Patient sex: M
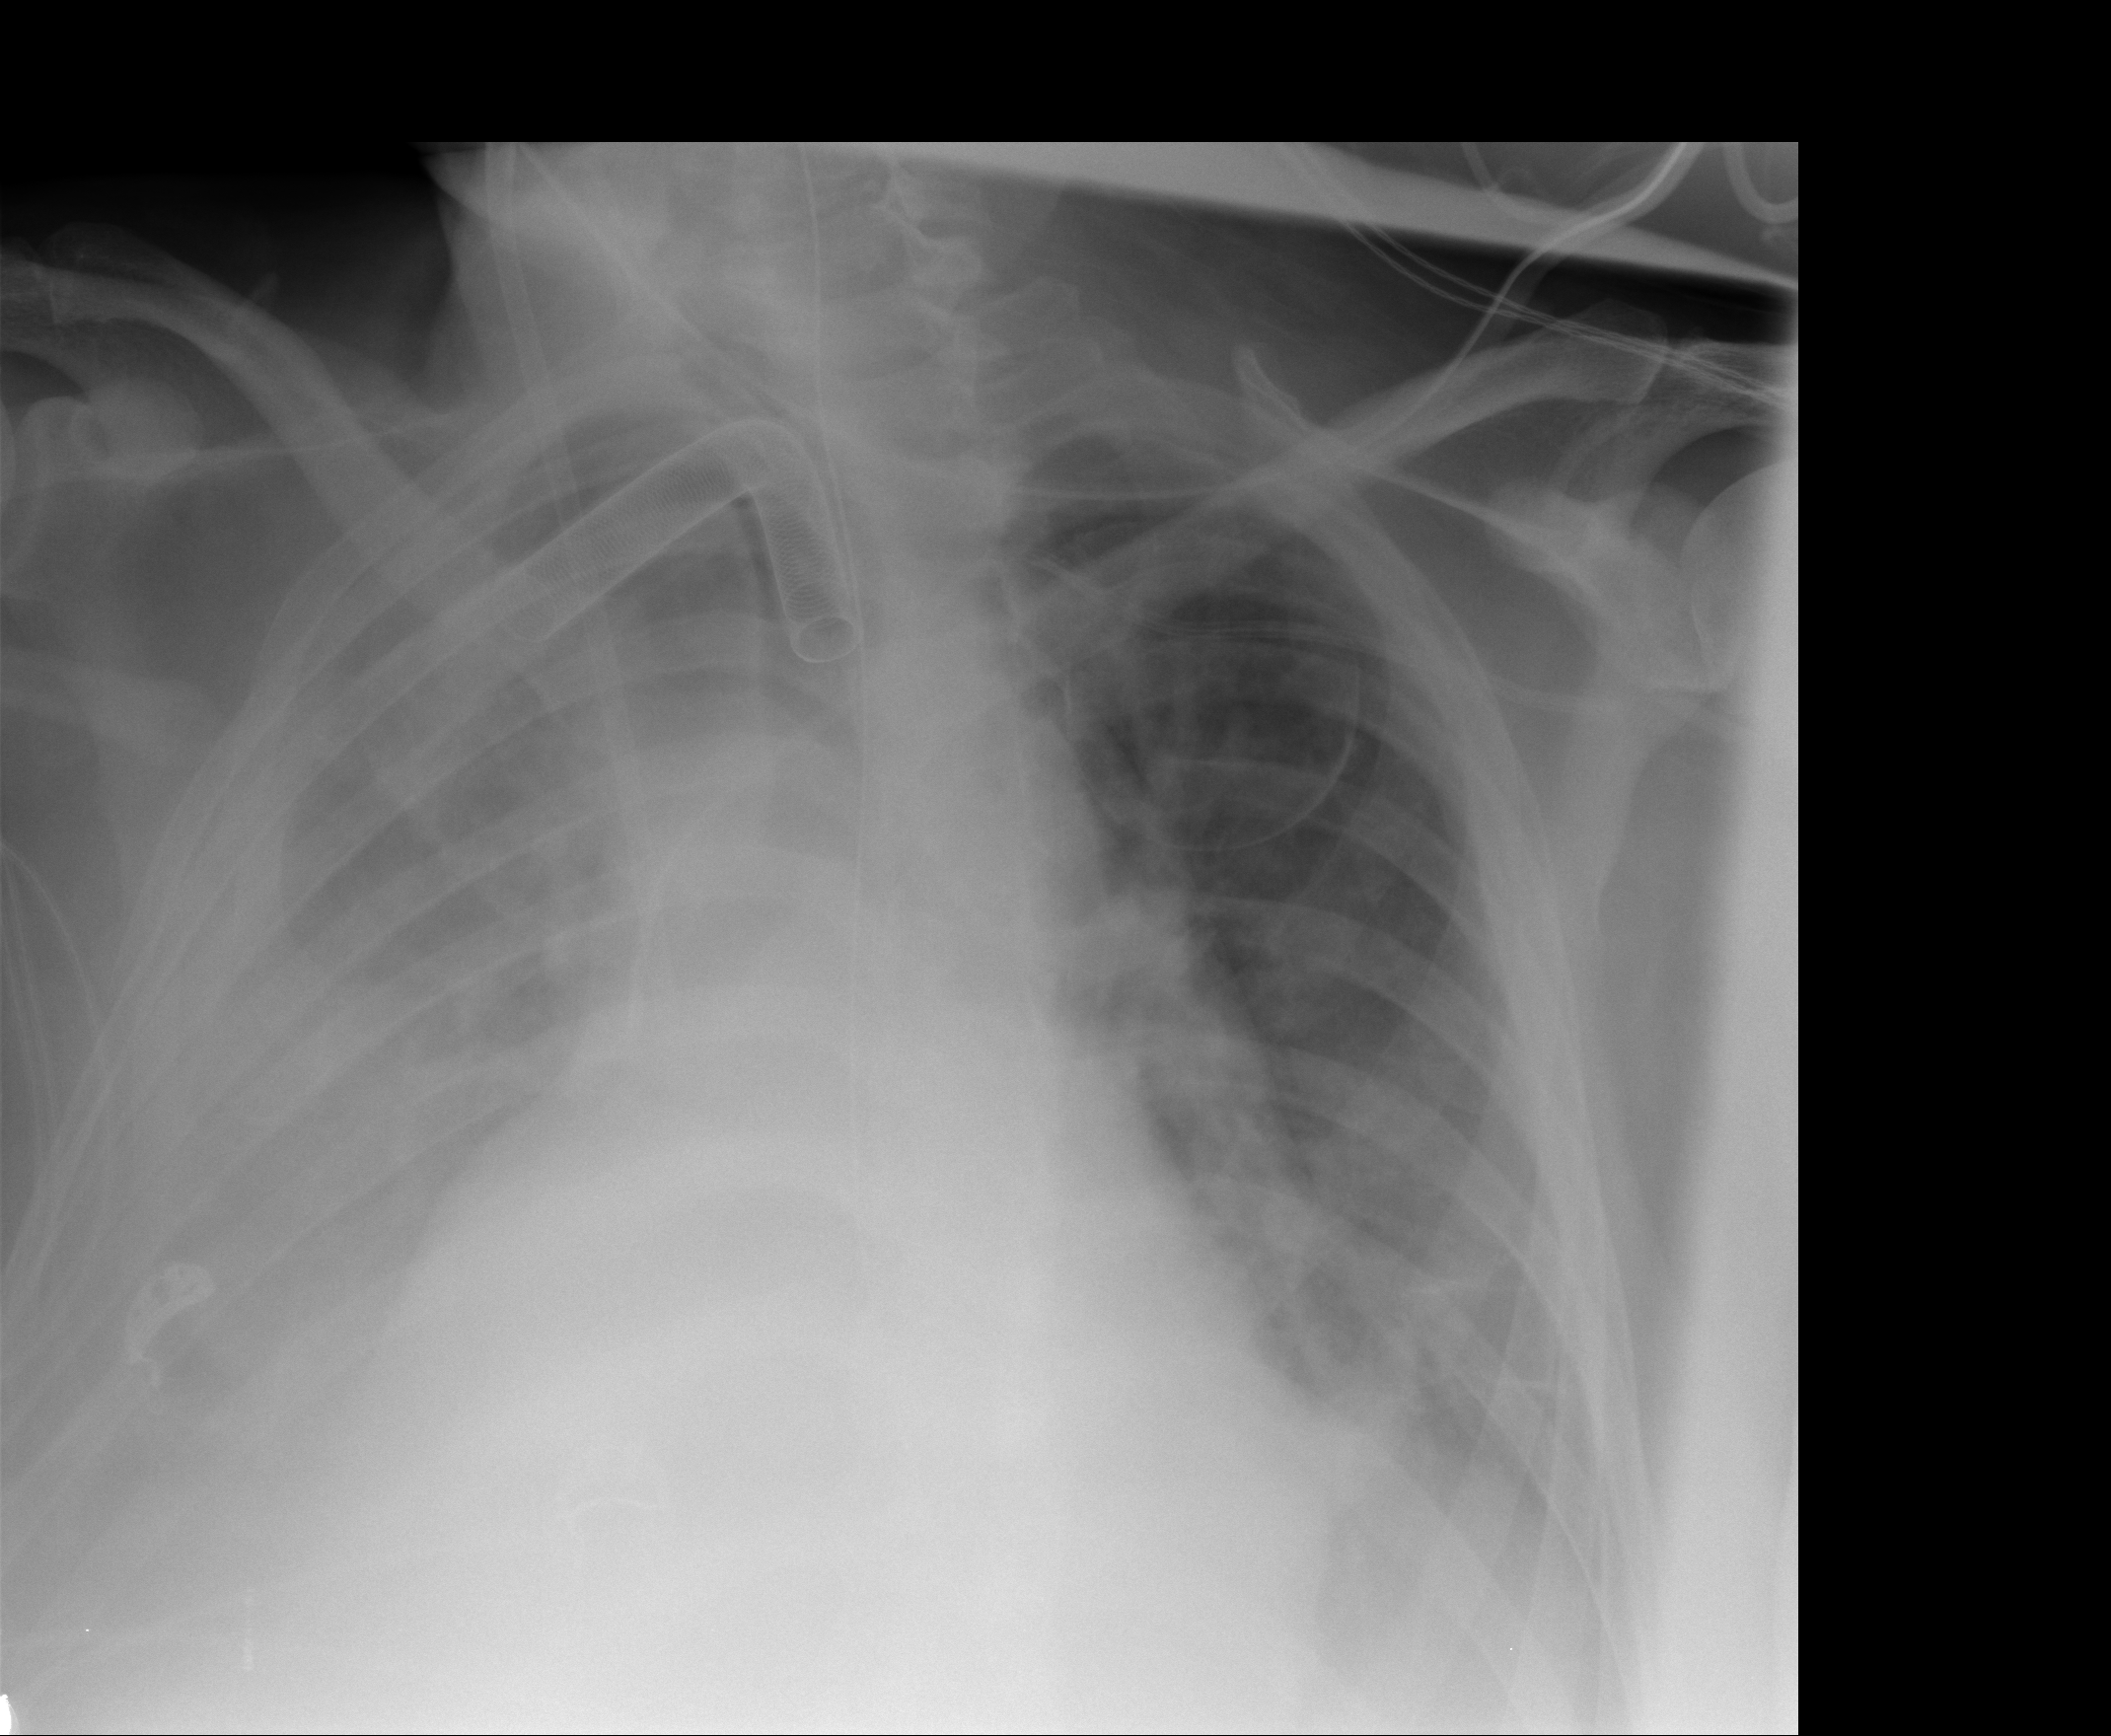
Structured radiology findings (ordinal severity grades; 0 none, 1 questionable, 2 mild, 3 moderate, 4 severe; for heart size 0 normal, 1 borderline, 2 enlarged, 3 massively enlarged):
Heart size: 2
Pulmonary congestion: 0
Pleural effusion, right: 3
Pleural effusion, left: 2
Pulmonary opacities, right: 0
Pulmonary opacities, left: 0
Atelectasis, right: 2
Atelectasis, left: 2